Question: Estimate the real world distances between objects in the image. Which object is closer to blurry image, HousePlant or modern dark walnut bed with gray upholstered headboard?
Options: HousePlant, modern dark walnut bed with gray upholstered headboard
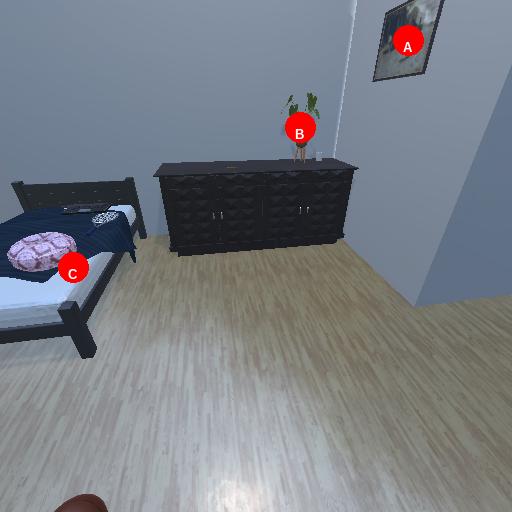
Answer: HousePlant